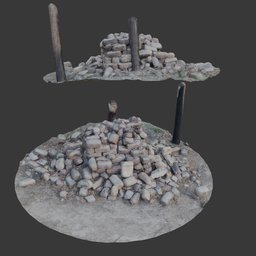
Label: architecture